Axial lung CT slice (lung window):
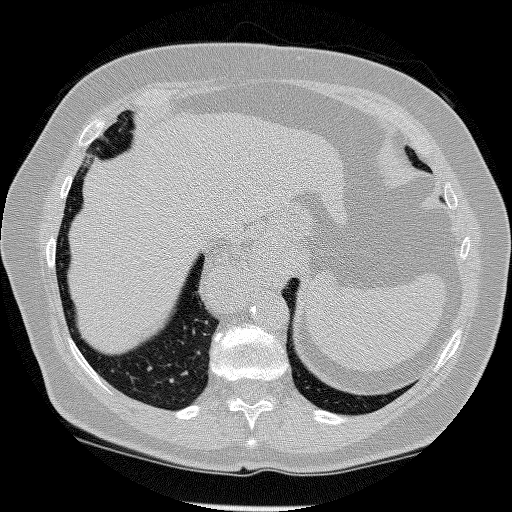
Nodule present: no